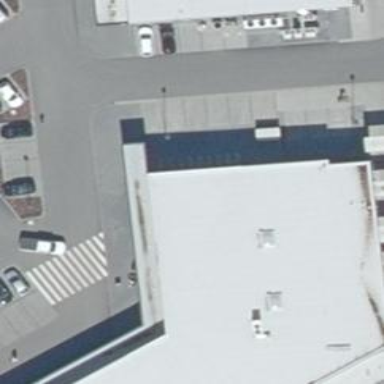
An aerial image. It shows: Shop selling clothes.